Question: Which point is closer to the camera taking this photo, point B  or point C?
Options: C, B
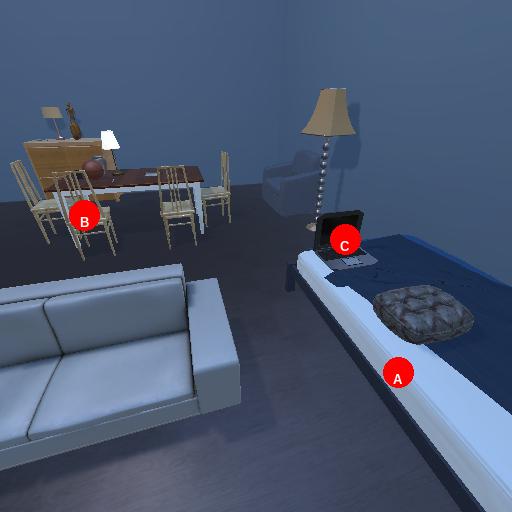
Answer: C